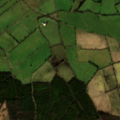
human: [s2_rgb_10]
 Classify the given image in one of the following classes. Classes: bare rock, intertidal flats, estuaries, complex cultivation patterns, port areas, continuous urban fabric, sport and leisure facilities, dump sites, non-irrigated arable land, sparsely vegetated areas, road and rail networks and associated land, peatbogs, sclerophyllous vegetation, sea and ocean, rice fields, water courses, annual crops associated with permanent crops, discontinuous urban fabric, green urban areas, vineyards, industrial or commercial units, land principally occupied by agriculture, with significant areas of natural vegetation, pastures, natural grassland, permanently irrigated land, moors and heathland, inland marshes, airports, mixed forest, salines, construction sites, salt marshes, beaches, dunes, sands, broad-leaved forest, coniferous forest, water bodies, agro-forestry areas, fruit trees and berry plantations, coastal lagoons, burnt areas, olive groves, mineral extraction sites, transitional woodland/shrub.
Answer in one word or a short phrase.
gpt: pastures, land principally occupied by agriculture, with significant areas of natural vegetation, coniferous forest, mixed forest